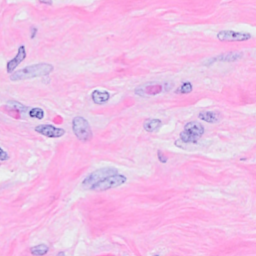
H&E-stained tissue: Breast